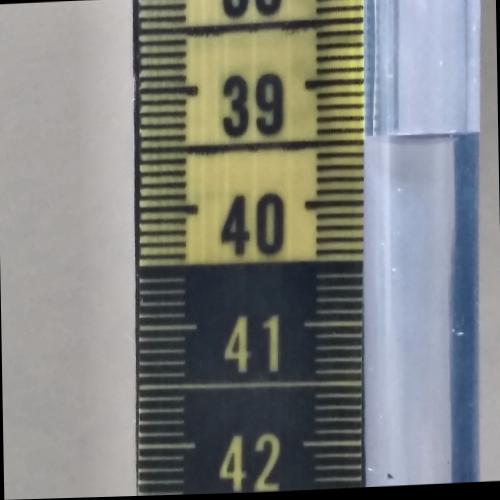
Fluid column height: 39.5 cm